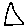
Label: triangle